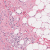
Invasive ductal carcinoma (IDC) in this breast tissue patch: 0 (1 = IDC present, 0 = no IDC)